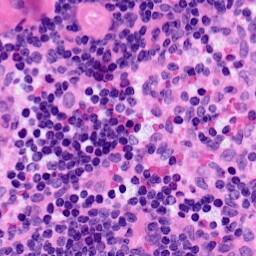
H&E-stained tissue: LymphNode